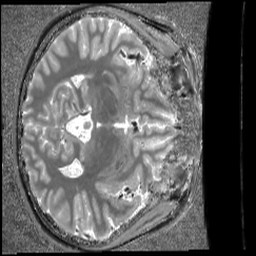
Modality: T1map
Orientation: axial
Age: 22
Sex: female
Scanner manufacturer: siemens
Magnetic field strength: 6.98 T
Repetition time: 6 s
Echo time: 0.00283 s